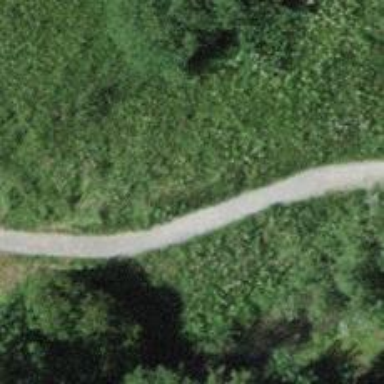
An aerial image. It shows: Footway with surface of pebblestone.